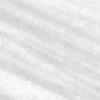
Label: change